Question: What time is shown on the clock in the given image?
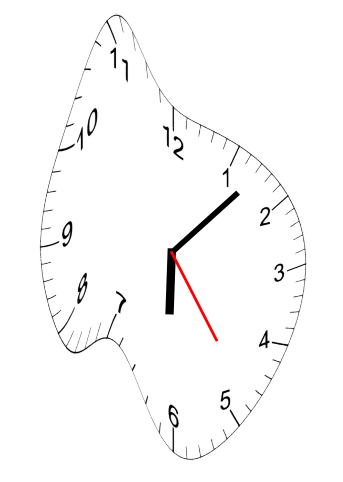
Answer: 06:07:24